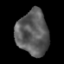
Tissue: lung
Cell type: Epithelial cells
Senescence score: 0.1421
Nuclear area (px): 1400
Mean DAPI intensity: 91.251